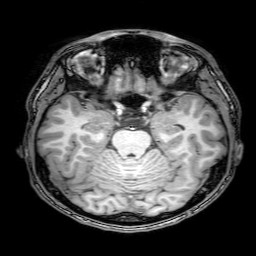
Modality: T1w
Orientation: coronal
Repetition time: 0.00828 s
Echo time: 0.00388 s